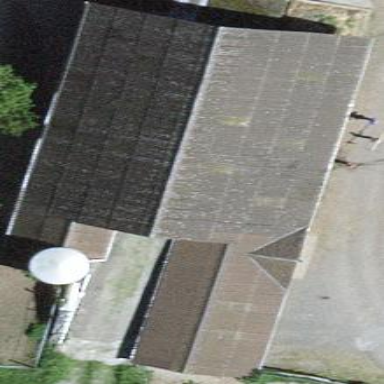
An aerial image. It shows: Farm auxiliary building.